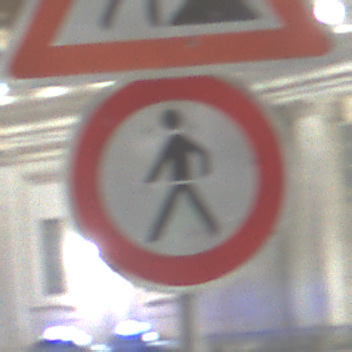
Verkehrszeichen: VerbotFussgaenger
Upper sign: Arbeitsstelle
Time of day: Night
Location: Outdoor (Urban)
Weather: PartlyCloudy
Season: NotSpecified
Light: Artificial